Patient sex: M
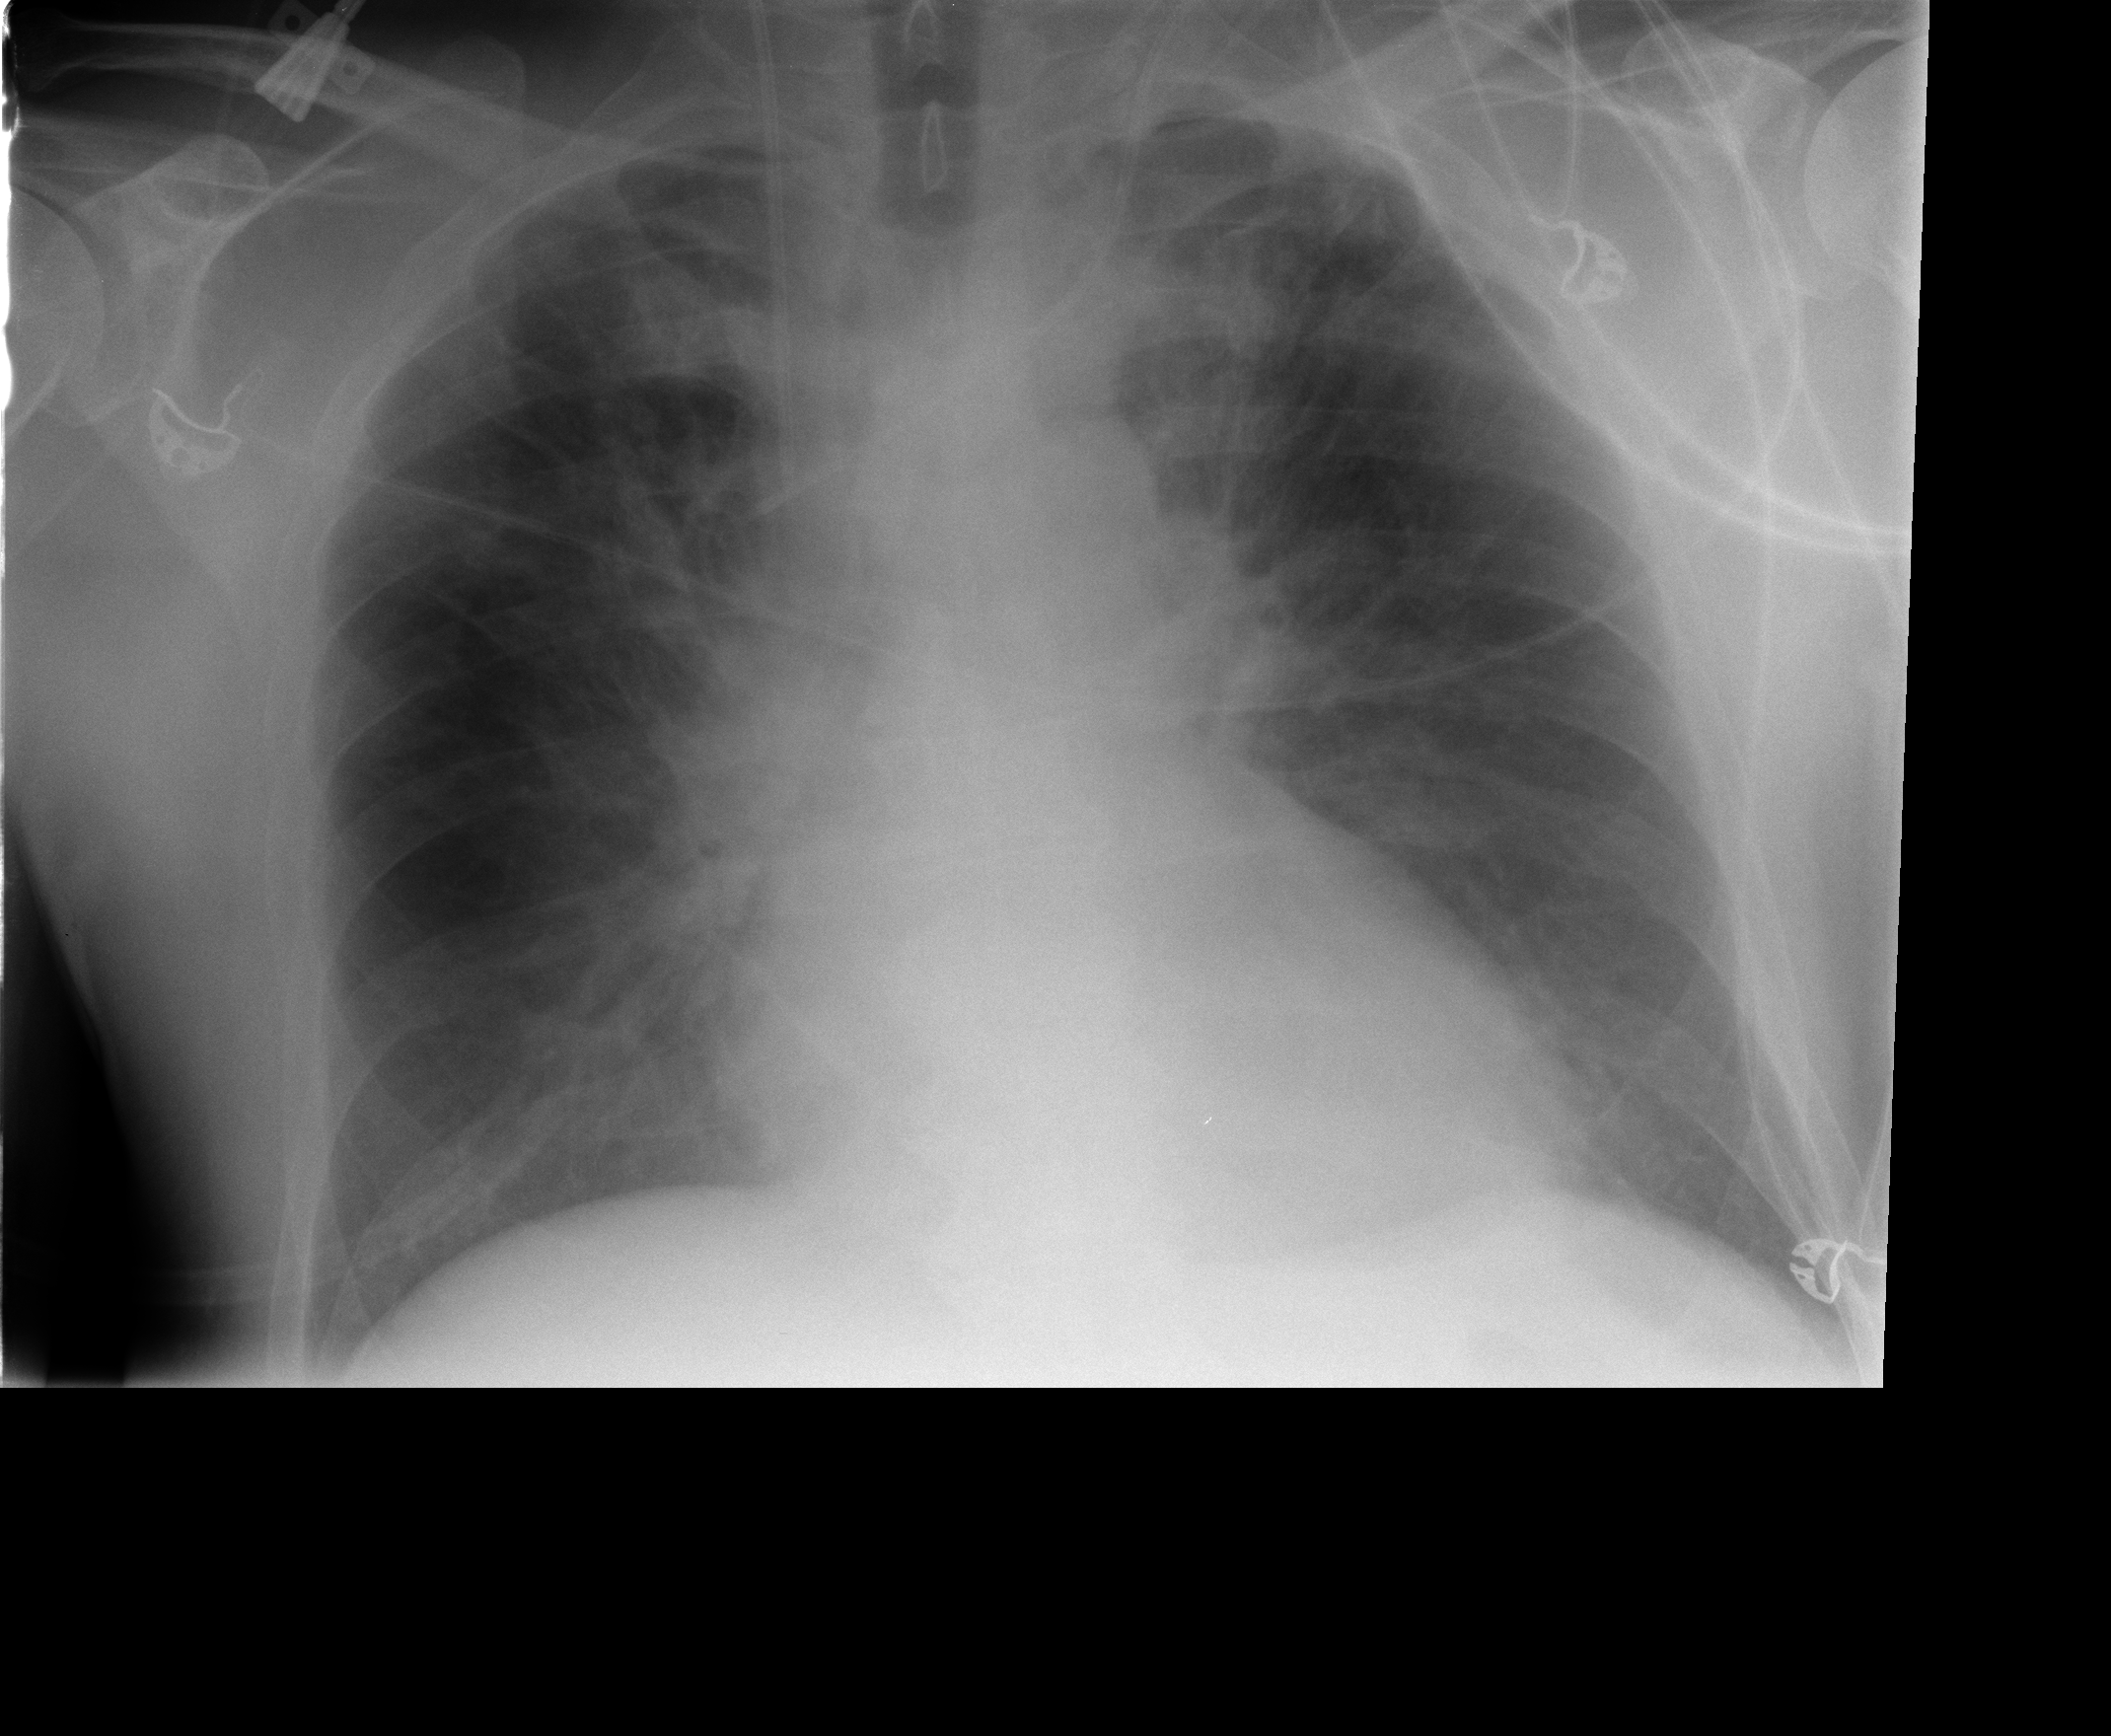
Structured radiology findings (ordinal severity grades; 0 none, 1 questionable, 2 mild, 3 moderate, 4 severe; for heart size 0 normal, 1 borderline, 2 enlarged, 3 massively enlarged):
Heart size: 2
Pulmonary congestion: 2
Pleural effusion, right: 0
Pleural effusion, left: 0
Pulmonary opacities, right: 0
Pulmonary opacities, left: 0
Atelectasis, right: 0
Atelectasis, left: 0